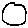
Label: circle